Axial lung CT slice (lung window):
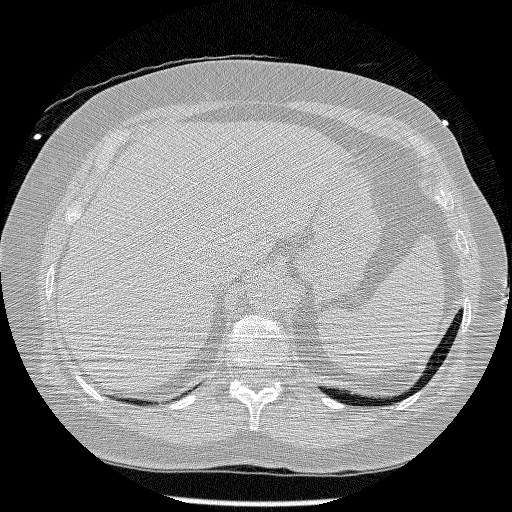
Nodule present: no